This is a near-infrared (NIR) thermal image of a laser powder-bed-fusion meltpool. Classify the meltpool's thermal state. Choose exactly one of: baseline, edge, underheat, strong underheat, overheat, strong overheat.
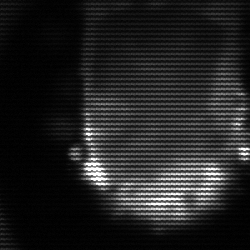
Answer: baseline